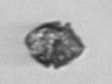
Label: Kryptoperidinium_triquetrum